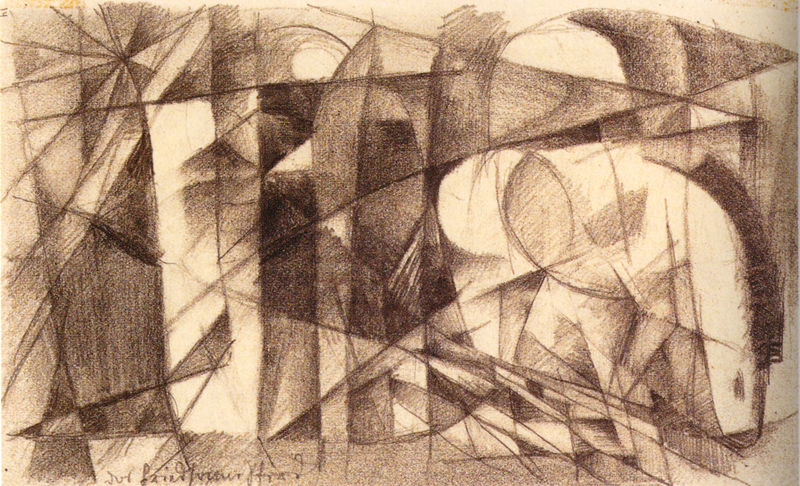
Titel: Das Skizzenbuch aus dem Felde, Blatt 14, Das friedsame Pferd
Künstler: Franz Marc
Standort: München
Institution: Staatliche Graphische Sammlung
Schlagwörter: dunkel, mann, schatten, weiß, dreieck, gelb, kubismus, kubistisch, landschaft, bewegung, braun, grau, hell, licht, nacht, schwarz, skizze, zeichnung, gras, tier, tiere, wiese, beige, expressionismus, muster, schachbrettmuster, mensch, hals, signatur, felder, natur, weide, sonne, boden, auge, figur, blatt, gebeugt, kontrast, arbeit, kreis, oval, pferd, pferde, rund, engel, beine, mähne, schwanz, schweif, schrift, papier, bogen, abstrakt, flächen, formen, grafik, graphik, schattierungen, grasen, linien, figuren, striche, gestalt, abstrahiert, bögen, name, rechteck, stern, strahlen, kohle, schwarzweiss, schraffur, schraffuren, grafisch, titel, strich, kreise, beschriftung, bleistift, entwurf, franz, halbrund, ecken, quadrate, geometrisch, dunke, picasso, fressen, struktur, erscheinung, dreiecke, pfeil, kanten, rundung, rötel, geometrie, quadrat, vierecke, blauer reiter, klee, handschrift, kandinsky, vorzeichnung, figut, graphit, facetten, franz marc, marc, prismen, duchamps, grafit, weider, sriche, kreuzen, kresi, warz, ss, beim äsen, bleisitift, shwarz weiß